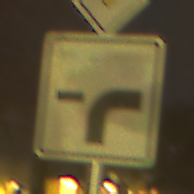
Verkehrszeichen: VerlaufVorfahrtsstrasse9
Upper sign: Vorfahrtsstrasse
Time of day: Night
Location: Outdoor (Suburban)
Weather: Clear
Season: NotSpecified
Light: Artificial